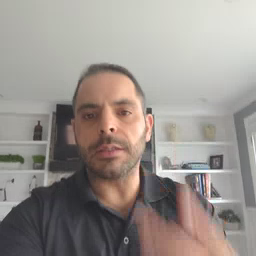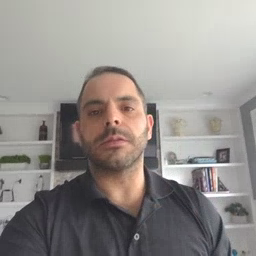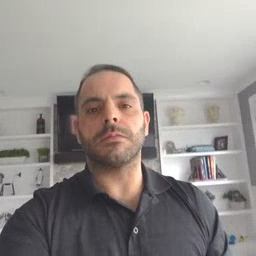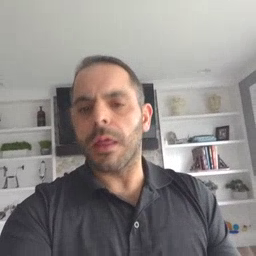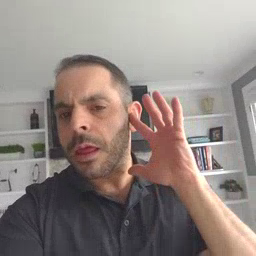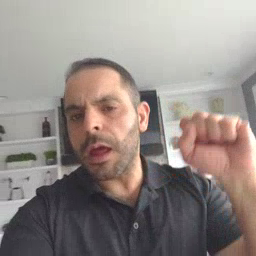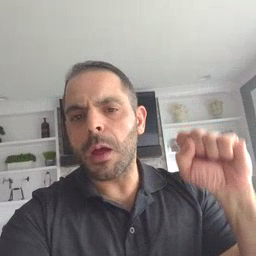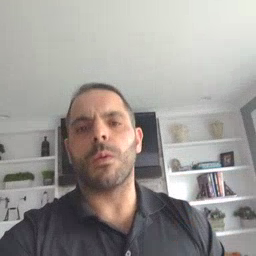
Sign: loud